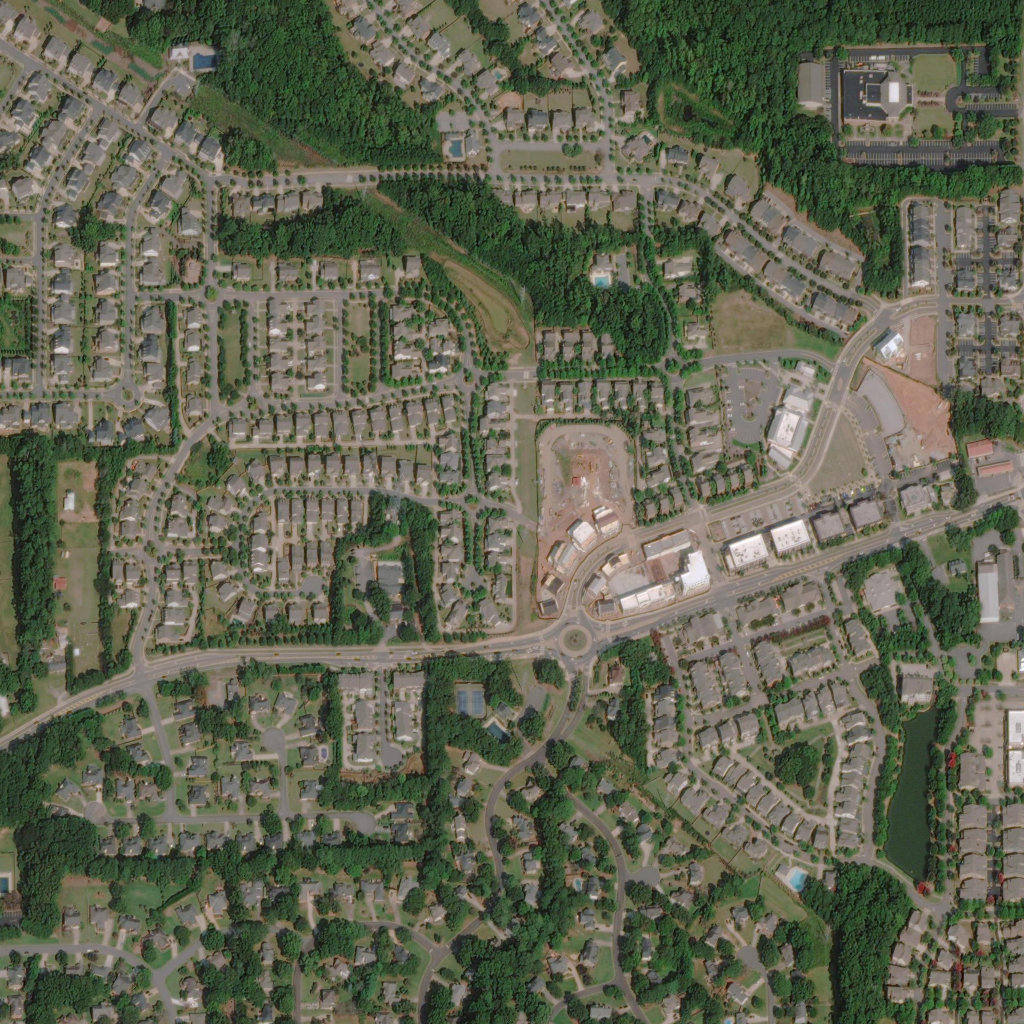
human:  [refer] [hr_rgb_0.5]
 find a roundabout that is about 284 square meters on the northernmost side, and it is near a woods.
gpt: <box>[[19, 27, 21, 30, 0]]</box>

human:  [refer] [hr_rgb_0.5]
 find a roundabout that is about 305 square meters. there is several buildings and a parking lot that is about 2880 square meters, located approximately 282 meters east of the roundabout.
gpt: <box>[[44, 48, 47, 50, 0]]</box>

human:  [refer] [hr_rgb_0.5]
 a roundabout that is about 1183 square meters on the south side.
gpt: <box>[[53, 59, 58, 64, 0]]</box>